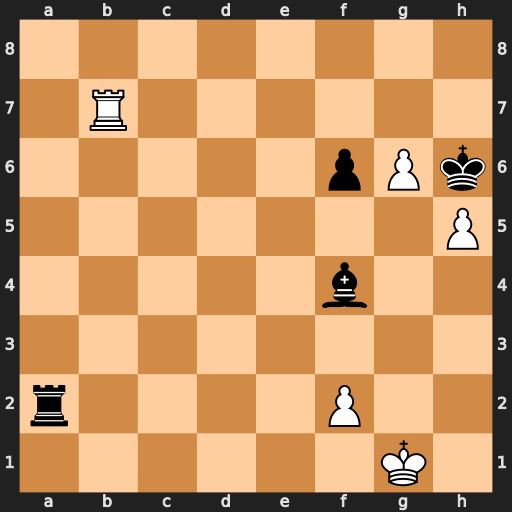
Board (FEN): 8/1R6/5pPk/7P/5b2/8/r4P2/6K1
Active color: w
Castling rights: -
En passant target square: -
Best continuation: Rh7+ Kg5 g7